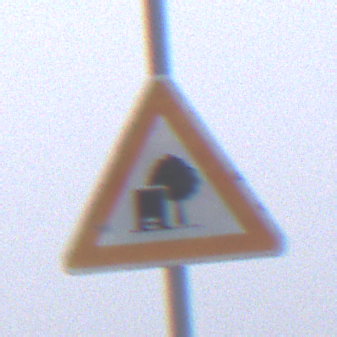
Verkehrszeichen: UnzureichendesLichtraumprofil
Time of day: MorningAfternoon
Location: Outdoor (RoadRail)
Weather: Overcast
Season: NotSpecified
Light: Natural